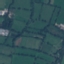
Land use / land cover class: Pasture